Question: could you please help me figure out why I'm getting "undefined" instead of the value.
As it is plain to see I'm having trouble getting the data from the array, in firebug I get this as a response....
'''
{"status":"success",
"response":[
{"email":
{"email":"xxxxx@iing.mxl.uabc.mx",
"valid":"1",
"reason":null,
"confirmed_at":"0000-00-00 00:00:00",
"contact_email":"1",
"login_email":"1",
"users_id":"6375"},
"history":[
{"contactRole":"Non Classified Lead with History",
"contactProject":"2082",
"contactBrand":"B"},
{"contactRole":"co Author",
"contactProject":"32",
"contactBrand":"B"},
{"contactRole":"co Author",
"contactProject":"176",
"contactBrand":"B"},
{"contactRole":"co Author",
"contactProject":"582",
"contactBrand":"B"},
{"contactRole":"co Author",
"contactProject":"1858",
"contactBrand":"B"},
{"contactRole":"Author",
"contactProject":"12",
"contactBrand":"J"},
{"contactRole":"Editor",
"contactProject":"176",
"contactBrand":"B"}]},
{"email":
{"email":"xxxxx@hotmail.com",
"valid":"1",
"reason":null,
"confirmed_at":"0000-00-00 00:00:00",
"contact_email":"0",
"login_email":"0",
"users_id":"6375"},
"history":[]}]}
'''
this is the code referring to my javascript file
<URL>
snapshot of the view that I'm getting.

Just to be on the safe side...this is the way the array looks like when I debug it from the controller
'''
Array
(
[status] => success
[response] => Array
(
[0] => Array
(
[email] => Array
(
[email] => xxxxx@iing.mxl.uabc.mx
[valid] => 1
[reason] =>
[confirmed_at] => 0000-00-00 00:00:00
[contact_email] => 1
[login_email] => 1
[users_id] => 6375
)
[history] => Array
(
[0] => Array
(
[contactRole] => Non Classified Lead with History
[contactProject] => 2082
[contactBrand] => B
)
[1] => Array
(
[contactRole] => co Author
[contactProject] => 32
[contactBrand] => B
)
[2] => Array
(
[contactRole] => co Author
[contactProject] => 176
[contactBrand] => B
)
[3] => Array
(
[contactRole] => co Author
[contactProject] => 582
[contactBrand] => B
)
[4] => Array
(
[contactRole] => co Author
[contactProject] => 1858
[contactBrand] => B
)
[5] => Array
(
[contactRole] => Author
[contactProject] => 12
[contactBrand] => J
)
[6] => Array
(
[contactRole] => Editor
[contactProject] => 176
[contactBrand] => B
)
)
)
[1] => Array
(
[email] => Array
(
[email] => xxxxxxx@hotmail.com
[valid] => 1
[reason] =>
[confirmed_at] => 0000-00-00 00:00:00
[contact_email] => 0
[login_email] => 0
[users_id] => 6375
)
[history] => Array
(
)
)
)
)
'''
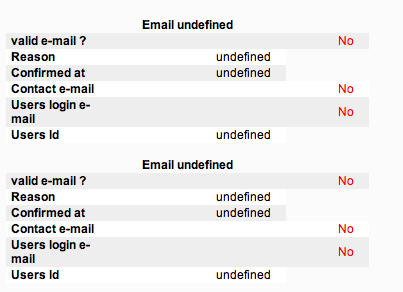
Answer: If your 'data' var in your JS code is the entirety of the JSON response, then you're working one level too high, and the inner loop is working 2 levels too high:
'''
$.each(data['response'], function(i, email) {
^^^^^^^^^^^^--- missing this
$.each(email, function(ii, ...)) {
'''
as your code stands now, the inner loop's 'email' is overwriten your outer loop's as well.